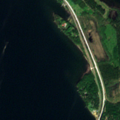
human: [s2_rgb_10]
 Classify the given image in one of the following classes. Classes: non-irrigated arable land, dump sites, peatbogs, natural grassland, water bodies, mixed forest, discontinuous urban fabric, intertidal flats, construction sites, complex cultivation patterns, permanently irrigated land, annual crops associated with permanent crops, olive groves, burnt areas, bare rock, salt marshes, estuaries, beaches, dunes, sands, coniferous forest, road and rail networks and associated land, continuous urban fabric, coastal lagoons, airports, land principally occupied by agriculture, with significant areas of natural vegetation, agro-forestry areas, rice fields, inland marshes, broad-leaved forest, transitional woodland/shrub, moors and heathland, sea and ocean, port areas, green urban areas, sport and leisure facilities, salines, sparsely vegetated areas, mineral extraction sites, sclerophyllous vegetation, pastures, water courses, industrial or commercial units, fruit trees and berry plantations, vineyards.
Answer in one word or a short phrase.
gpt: mixed forest, water bodies